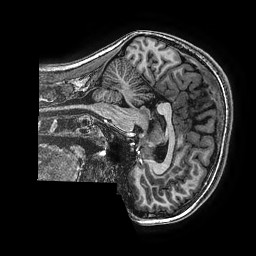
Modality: T1w
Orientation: sagittal
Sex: female
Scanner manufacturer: ge
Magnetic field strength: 3 T
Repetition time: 0.00766 s
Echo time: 0.003476 s